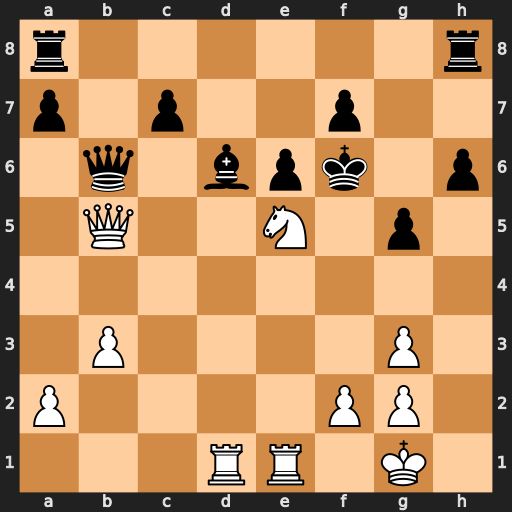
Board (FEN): r6r/p1p2p2/1q1bpk1p/1Q2N1p1/8/1P4P1/P4PP1/3RR1K1
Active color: w
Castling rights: -
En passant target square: -
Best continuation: Nd7+ Kg7 Nxb6